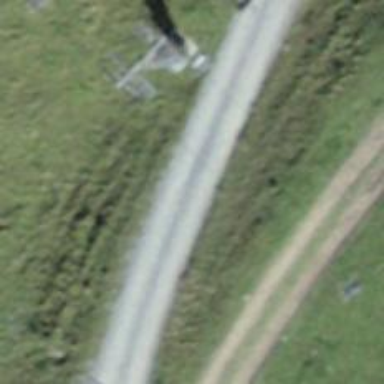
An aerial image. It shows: Downhill unpaved track with grade2 surface.